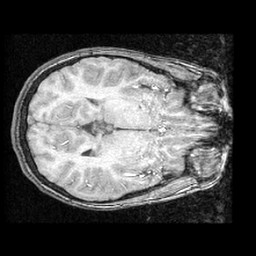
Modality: T1w
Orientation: axial
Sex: female
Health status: ill
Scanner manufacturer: ge
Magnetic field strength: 1.5 T
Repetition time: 21 s
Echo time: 0.008 s